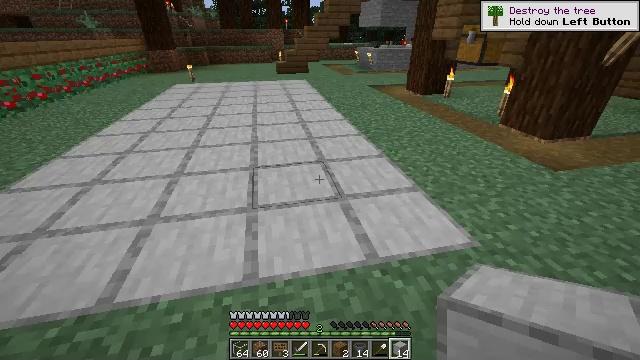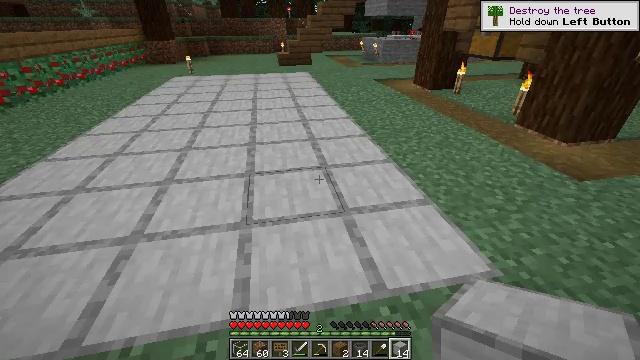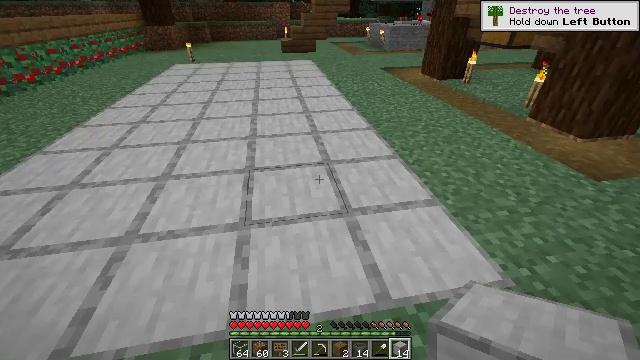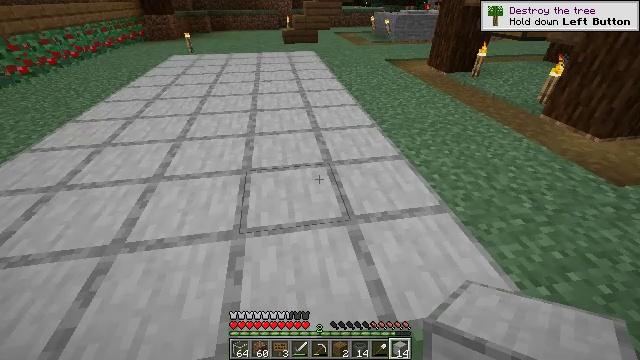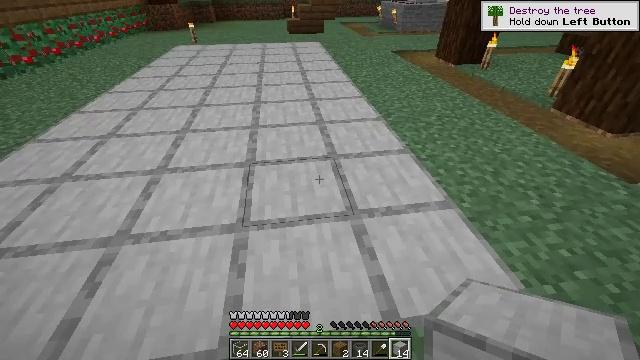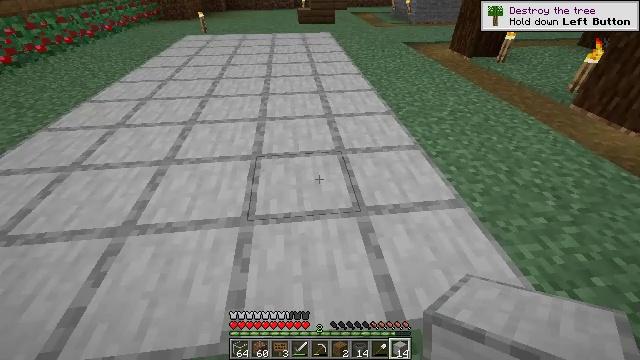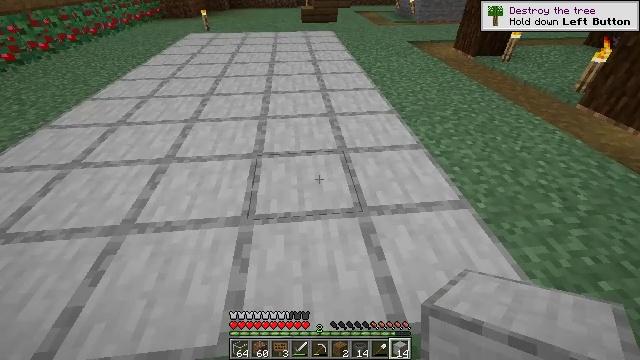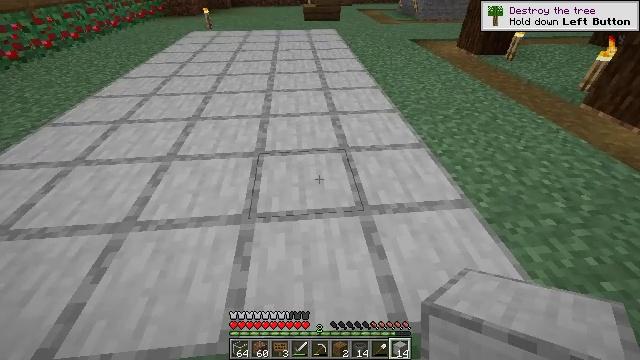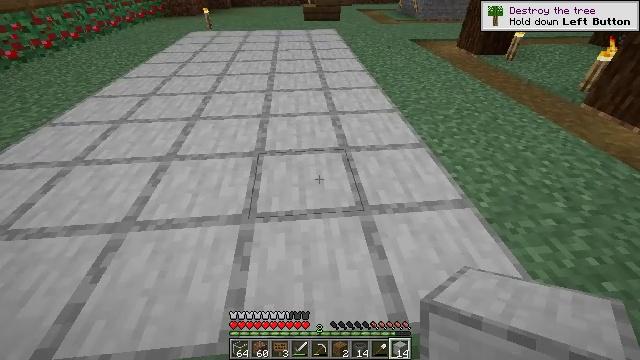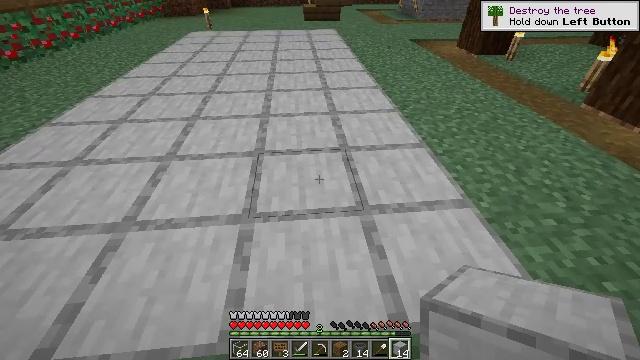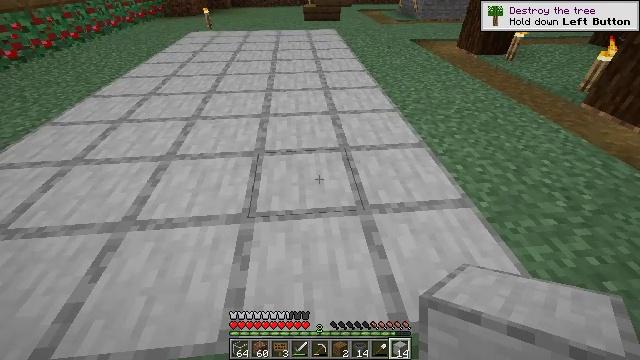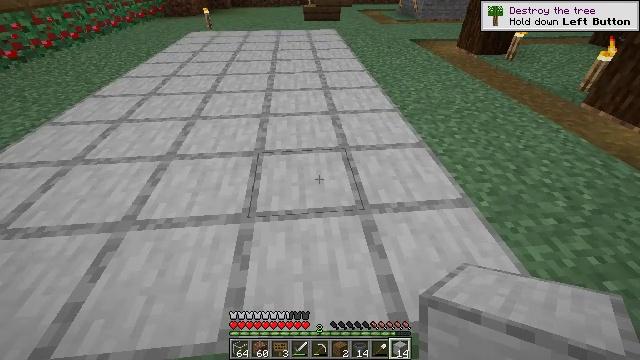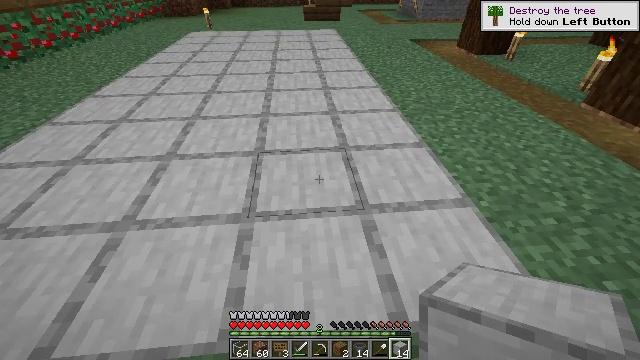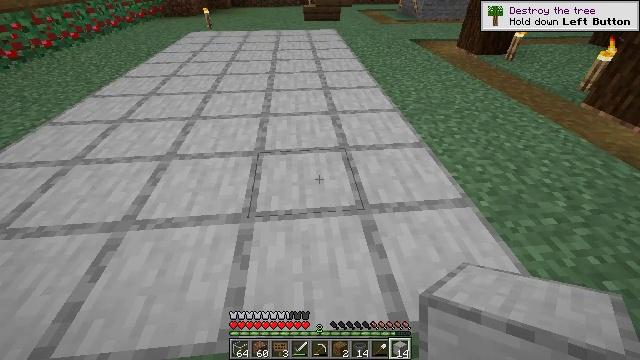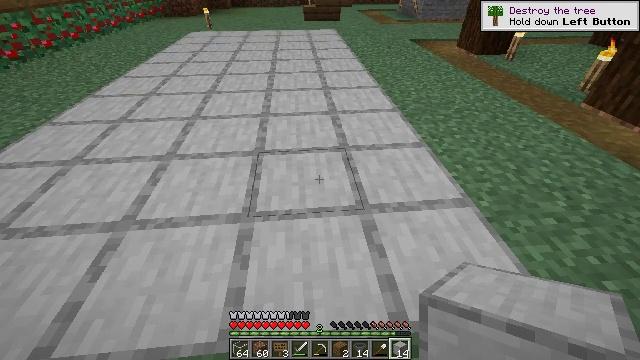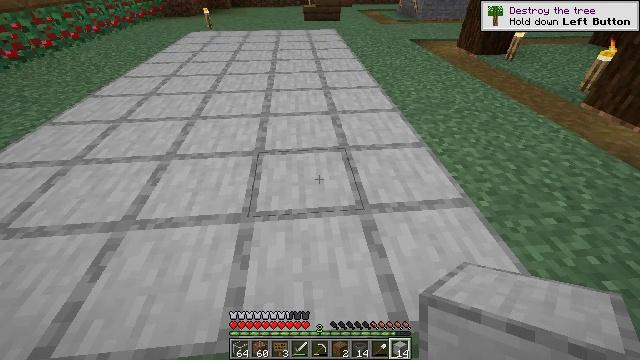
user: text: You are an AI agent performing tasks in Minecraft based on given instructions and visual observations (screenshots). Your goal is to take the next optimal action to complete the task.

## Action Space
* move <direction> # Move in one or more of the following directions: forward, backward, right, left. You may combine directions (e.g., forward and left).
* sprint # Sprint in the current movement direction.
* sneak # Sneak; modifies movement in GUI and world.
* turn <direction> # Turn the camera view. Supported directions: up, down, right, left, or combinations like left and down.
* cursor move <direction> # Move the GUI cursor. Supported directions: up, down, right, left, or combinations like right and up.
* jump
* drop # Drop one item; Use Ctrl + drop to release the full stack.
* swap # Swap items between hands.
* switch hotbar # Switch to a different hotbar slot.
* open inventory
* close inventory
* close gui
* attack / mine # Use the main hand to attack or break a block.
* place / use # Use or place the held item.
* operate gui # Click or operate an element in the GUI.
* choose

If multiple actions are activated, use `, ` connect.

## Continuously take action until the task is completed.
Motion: motion action
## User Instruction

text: Attack the smooth stone block to break it.
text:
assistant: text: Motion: move forward, turn down
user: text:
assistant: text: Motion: move forward, turn down
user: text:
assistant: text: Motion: turn down
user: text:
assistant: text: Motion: turn left and down
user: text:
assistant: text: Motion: turn left and down
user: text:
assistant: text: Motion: no_op
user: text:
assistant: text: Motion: no_op
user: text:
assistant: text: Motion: no_op
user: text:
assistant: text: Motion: no_op
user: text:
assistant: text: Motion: no_op
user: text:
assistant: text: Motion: no_op
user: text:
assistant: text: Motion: no_op
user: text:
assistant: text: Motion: no_op
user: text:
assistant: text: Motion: no_op
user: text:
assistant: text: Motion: no_op
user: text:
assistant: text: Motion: no_op
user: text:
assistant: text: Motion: no_op
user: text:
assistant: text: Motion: no_op
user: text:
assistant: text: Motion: no_op
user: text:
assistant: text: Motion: no_op
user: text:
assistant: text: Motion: no_op
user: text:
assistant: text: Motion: no_op
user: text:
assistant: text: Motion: no_op
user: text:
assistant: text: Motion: no_op
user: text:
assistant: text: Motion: no_op
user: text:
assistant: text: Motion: no_op
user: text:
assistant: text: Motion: no_op
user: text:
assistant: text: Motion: no_op
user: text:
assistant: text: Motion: no_op
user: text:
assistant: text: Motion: no_op